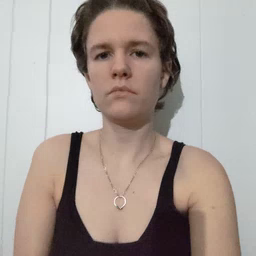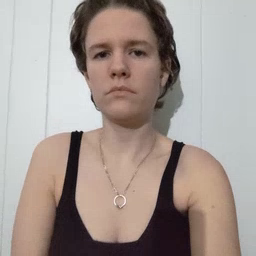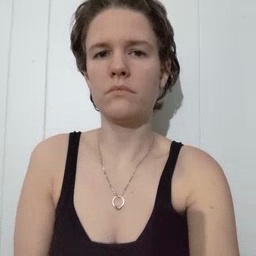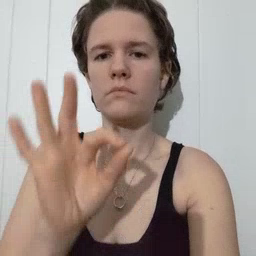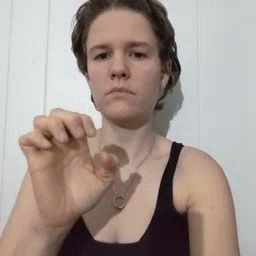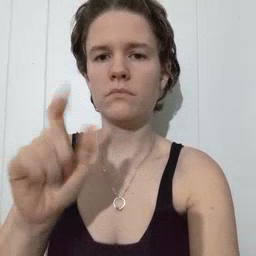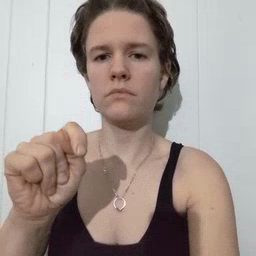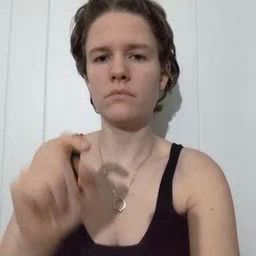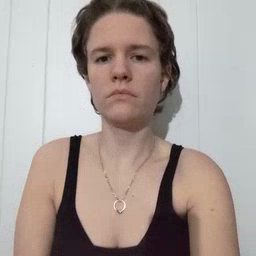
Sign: feet